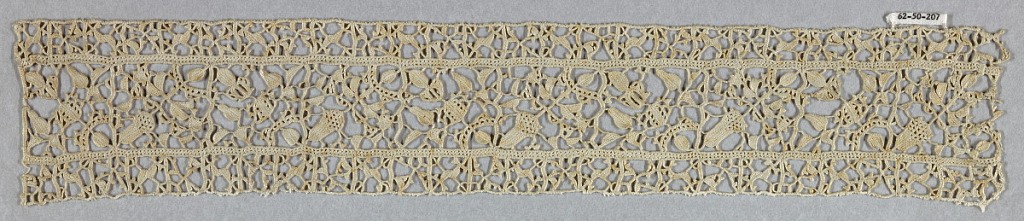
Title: Band
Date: late 16th–early 17th century
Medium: linen Technique: grid of withdrawn element with needle lace (reticella style)
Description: Central band of reticella in floral and geometric motifs. Edged on top and bottom with narrow bands of reticella.